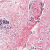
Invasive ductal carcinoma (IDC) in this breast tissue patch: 1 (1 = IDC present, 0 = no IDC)